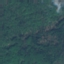
Land use / land cover: Forest